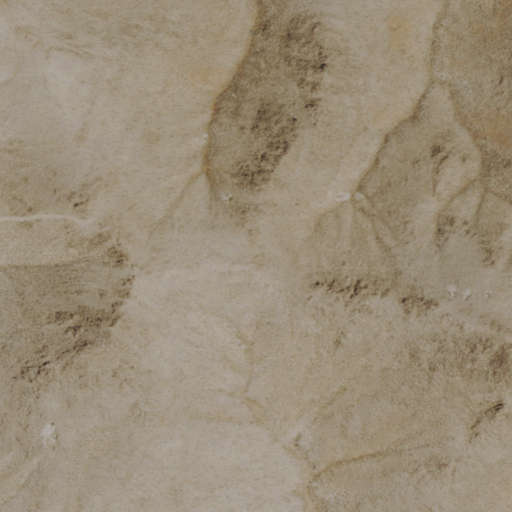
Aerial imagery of ridge(s) in Nevada named Golden Mountain containing only shrub